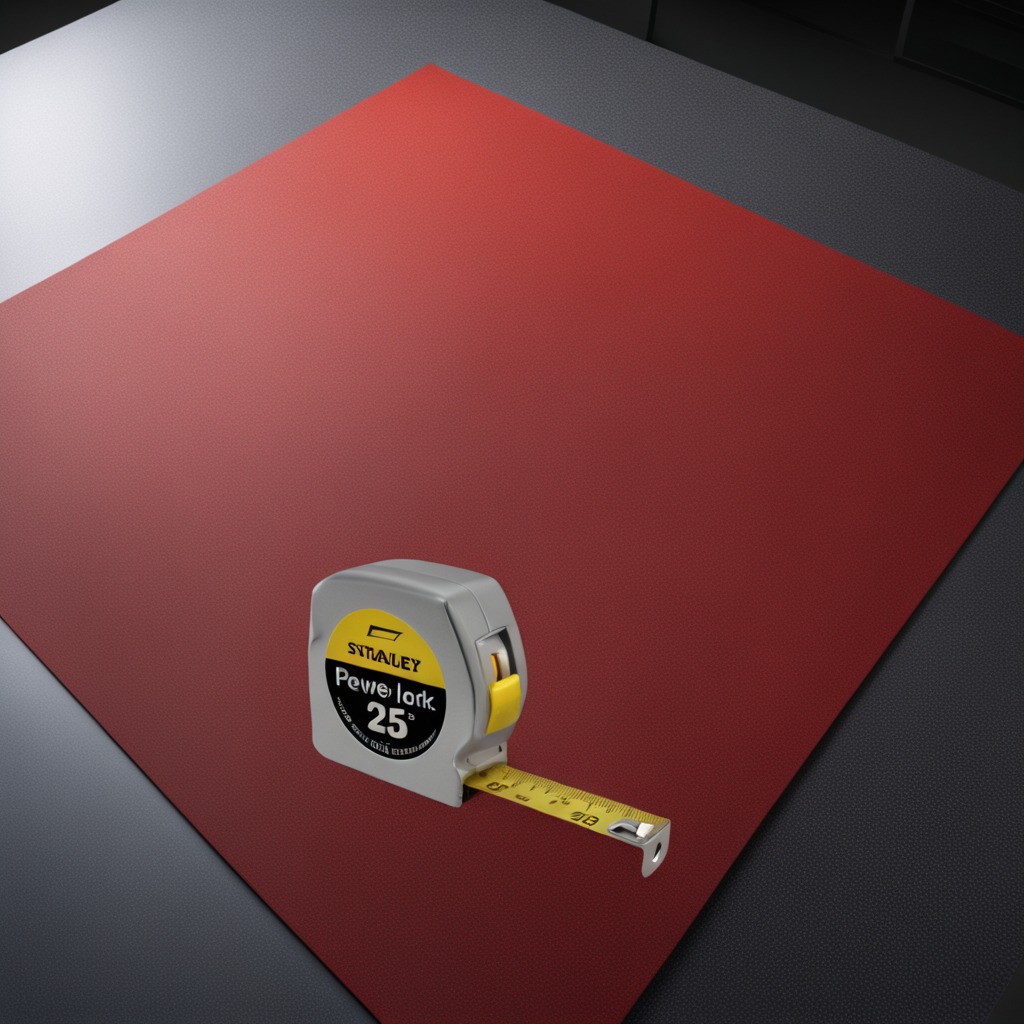
A measuring tape is lying on the tabletop.